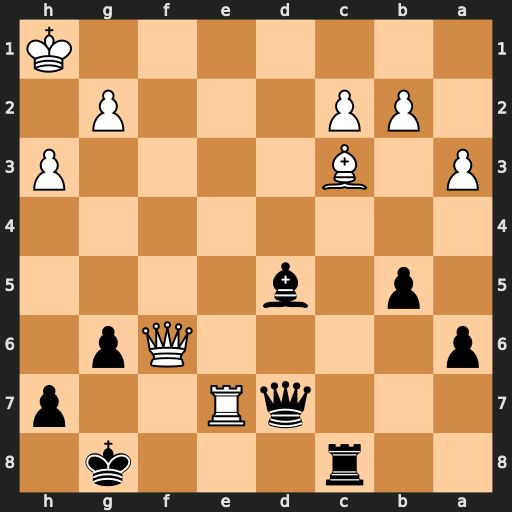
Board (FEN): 2r3k1/3qR2p/p4Qp1/1p1b4/8/P1B4P/1PP3P1/7K
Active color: b
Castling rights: -
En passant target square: -
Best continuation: Qxh3+ Kg1 Qxg2#